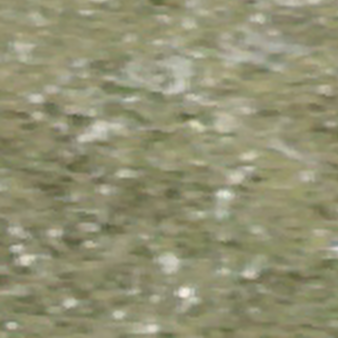
Label: other